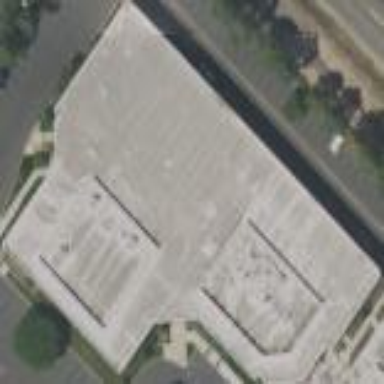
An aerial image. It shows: Commercial building.